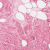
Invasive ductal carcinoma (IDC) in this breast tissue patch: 0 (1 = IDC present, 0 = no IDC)